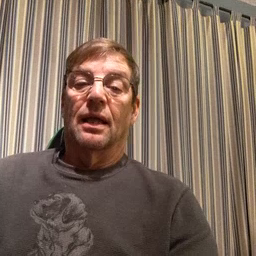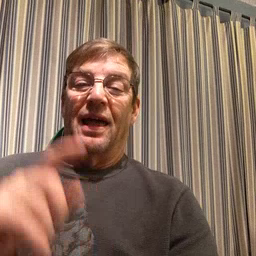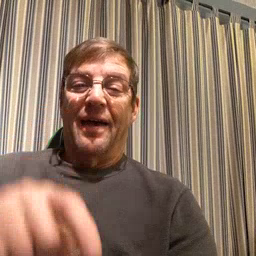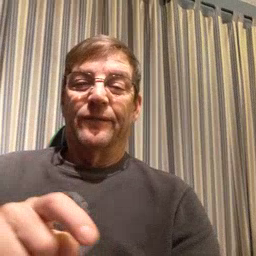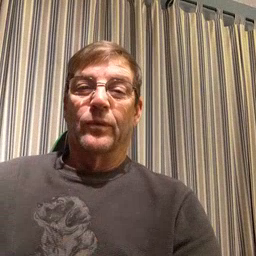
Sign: haveto